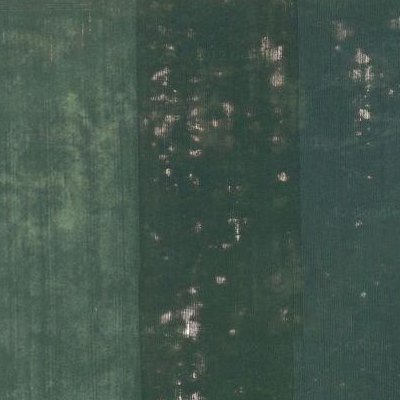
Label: bField